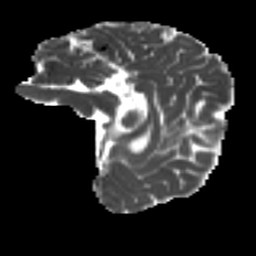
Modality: MD
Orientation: sagittal
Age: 33
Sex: female
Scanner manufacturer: ge
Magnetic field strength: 3 T
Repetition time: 7.8 s
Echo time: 0.0606 s